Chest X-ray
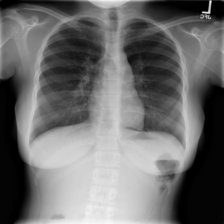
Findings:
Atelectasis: negative
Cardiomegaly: negative
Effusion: negative
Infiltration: positive
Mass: negative
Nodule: negative
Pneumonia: negative
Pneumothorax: negative
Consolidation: negative
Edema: negative
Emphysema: negative
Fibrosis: negative
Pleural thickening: negative
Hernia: negative